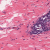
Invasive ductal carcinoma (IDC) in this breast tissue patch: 0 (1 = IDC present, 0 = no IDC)